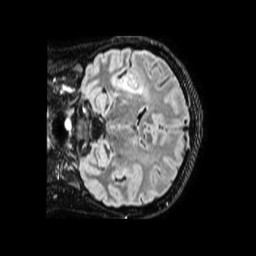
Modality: FLAIR
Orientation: coronal
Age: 40
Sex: female
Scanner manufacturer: philips
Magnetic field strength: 1.5 T
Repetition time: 4.8 s
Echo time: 0.3438 s